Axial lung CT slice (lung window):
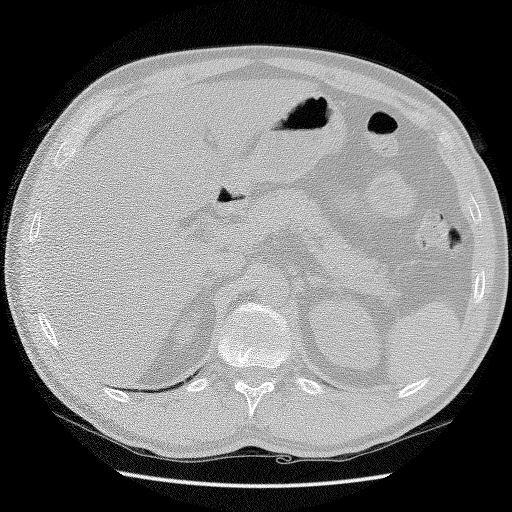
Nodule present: no